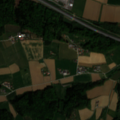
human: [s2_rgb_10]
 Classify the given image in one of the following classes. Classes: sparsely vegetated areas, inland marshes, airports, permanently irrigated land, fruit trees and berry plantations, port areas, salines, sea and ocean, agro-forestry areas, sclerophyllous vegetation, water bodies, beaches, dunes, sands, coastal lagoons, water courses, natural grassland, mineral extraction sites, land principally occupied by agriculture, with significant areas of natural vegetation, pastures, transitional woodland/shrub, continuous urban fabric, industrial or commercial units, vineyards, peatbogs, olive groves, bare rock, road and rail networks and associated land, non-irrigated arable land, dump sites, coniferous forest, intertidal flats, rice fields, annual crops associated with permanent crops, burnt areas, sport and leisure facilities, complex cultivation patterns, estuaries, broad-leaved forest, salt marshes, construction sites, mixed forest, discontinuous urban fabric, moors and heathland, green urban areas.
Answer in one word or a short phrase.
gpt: non-irrigated arable land, complex cultivation patterns, broad-leaved forest, mixed forest